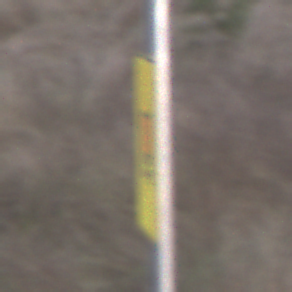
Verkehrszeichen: KennzeichnungspflichtigeFahrzeugeGefaehrlicheGueterOhnePfeilsymbol
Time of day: MorningAfternoon
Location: Outdoor (Nature)
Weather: PartlyCloudy
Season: NotSpecified
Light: Natural